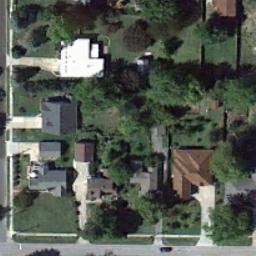
Label: residential